Question: Given an Azure Cloud Service, is it possible to use a 'settings.setting' file instead of storing them in '<appSettings>'?
I have a project like:
- - - - - -
The 'app.config' contains a 'appSettings' like '<add key="clientId" value="Dev"/>'
Then the two 'cscfg' files can override this setting to be azure environment specific. For example, 'Prod.cscfg':
'''
<ConfigurationSettings>
<Setting name="clientId" value="Prod" />
</ConfigurationSettings>
'''
Then in Azure I can further customize these settings:

'settings.setting'
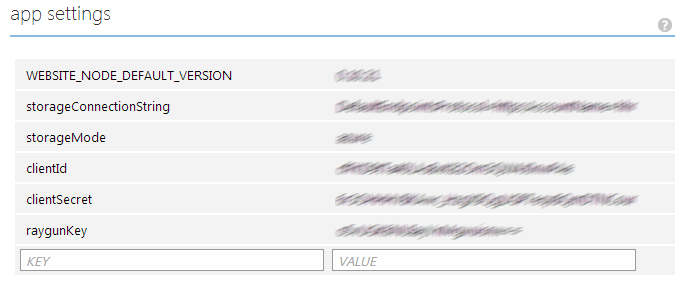
Answer: After playing with this for a while I decided to come up with a wrapper class to handle both scenarios.
It's used like this:
'''
public class Example
{
private readonly ICloudSettingsProvider _cloudSettingsProvider;
public void DoWork(){
var setting = __cloudSettingsProvider.GetConfigurationSetting(
() => Properties.Setting.Default.ExampleConfiguration);
}
}
'''
Implementation:
'''
public class CloudSettingsProvider : ICloudSettingsProvider
{
public T GetConfigurationSetting<T>(Expression<Func<T>> setting)
{
Guard.ArgumentNotNull(setting, "setting");
var settingNames = new List<string>();
T settingDefaultValue;
#region Parse settingNames / settingDefaultValue from setting Expression
try
{
var memberExpression = (MemberExpression) setting.Body;
//////Setting Name
var settingName = memberExpression.Member.Name;
if (string.IsNullOrEmpty(settingName))
throw new Exception("Failed to get Setting Name (ie Property Name) from Expression");
settingNames.Add(settingName);
//////Setting Full Name
var memberReflectedType = memberExpression.Member.ReflectedType;
if (null != memberReflectedType)
//we can use the settings full namespace as a search candidate as well
settingNames.Add(memberReflectedType.FullName + "." + settingName);
//////Setting Default Value
settingDefaultValue = setting.Compile().Invoke();
}
catch (Exception e)
{
#region Wrap and Throw
throw new Exception("Failed to parse Setting expression. " +
"Expression should be like [() => Properties.Setting.Default.Foo]: " + e.Message,
e);
#endregion
}
#endregion
return GetConfigurationSettingInternal(
settingDefaultValue,
settingNames.ToArray());
}
private T GetConfigurationSettingInternal<T>(T defaultvalue = default(T), params string[] configurationSettingNames)
{
Guard.ArgumentNotNullOrEmptyEnumerable(configurationSettingNames, "configurationSettingNames");
//function for converting a string setting found in the
//<appConfig> or azure config to type T
var conversionFunc = new Func<string, T>(setting =>
{
if (typeof(T).IsEnum)
return (T)Enum.Parse(typeof(T), setting);
if (!typeof(T).IsClass || typeof(T) == typeof(string))
//value type
return (T)Convert.ChangeType(setting, typeof(T));
//dealing with a complex custom type, so let's assume it's
//been serialized into xml.
return
setting
.UnescapeXml()
.FromXml<T>();
});
///////////////
// Note: RoleEnvironment isn't always available in Unit Tests
// Fixing this by putting a general try/catch and returning the defaultValue
//////////////
try
{
if (!RoleEnvironment.IsAvailable)
{
//Check the <appSettings> element.
var appConfigValue =
configurationSettingNames
.Select(name => ConfigurationManager.AppSettings[name])
.FirstOrDefault(value => !string.IsNullOrEmpty(value));
return !string.IsNullOrEmpty(appConfigValue)
? conversionFunc(appConfigValue)
: defaultvalue;
}
//Note: RoleEnvironment will fallback to <appConfig>
//http://stackoverflow.com/questions/<PHONE>/azure-configuration-settings-and-microsoft-windowsazure-cloudconfigurationmanage
var azureConfigValue =
configurationSettingNames
.Select(name => RoleEnvironment.GetConfigurationSettingValue(name))
.FirstOrDefault(value => !string.IsNullOrEmpty(value));
return !string.IsNullOrEmpty(azureConfigValue)
? conversionFunc(azureConfigValue)
: defaultvalue;
}
catch (InvalidCastException e)
{
_Logger.Warning(
string.Format(
"InvalidCastException getting configuration setting [{0}]." +
"This generally means the value entered is of the wrong type (ie " +
"it wants an Int, but the config value has non-numeric characters: {1}",
configurationSettingNames, e.Message), e);
}
catch (Exception e)
{
_Logger.Warning(
string.Format(
"Unhandled Exception getting configuration setting [{0}]: {1}",
configurationSettingNames, e.Message), e);
}
//If we are here, we hit an exception so return default value
return defaultvalue;
}
'''